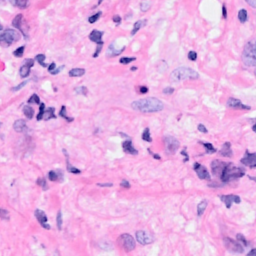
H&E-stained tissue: Breast